Field crop: tomato
Growth stage: 1
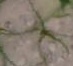
Species: cyperus